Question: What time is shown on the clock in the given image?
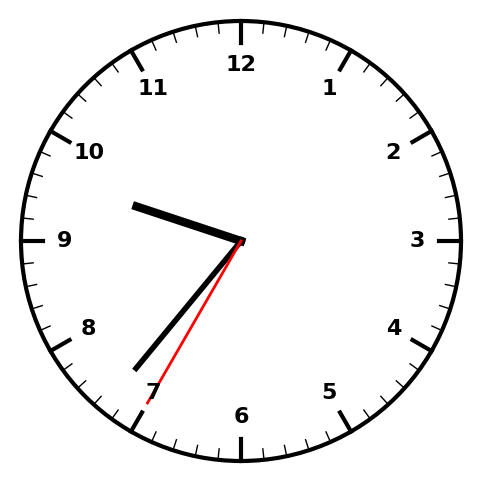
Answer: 09:36:35